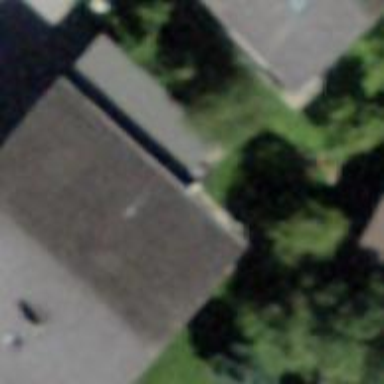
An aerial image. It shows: Simple house.